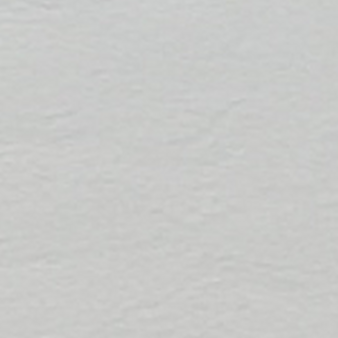
Label: other